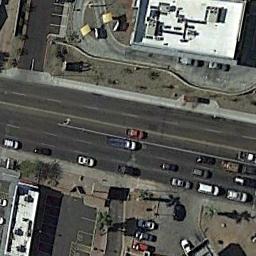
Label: freeway